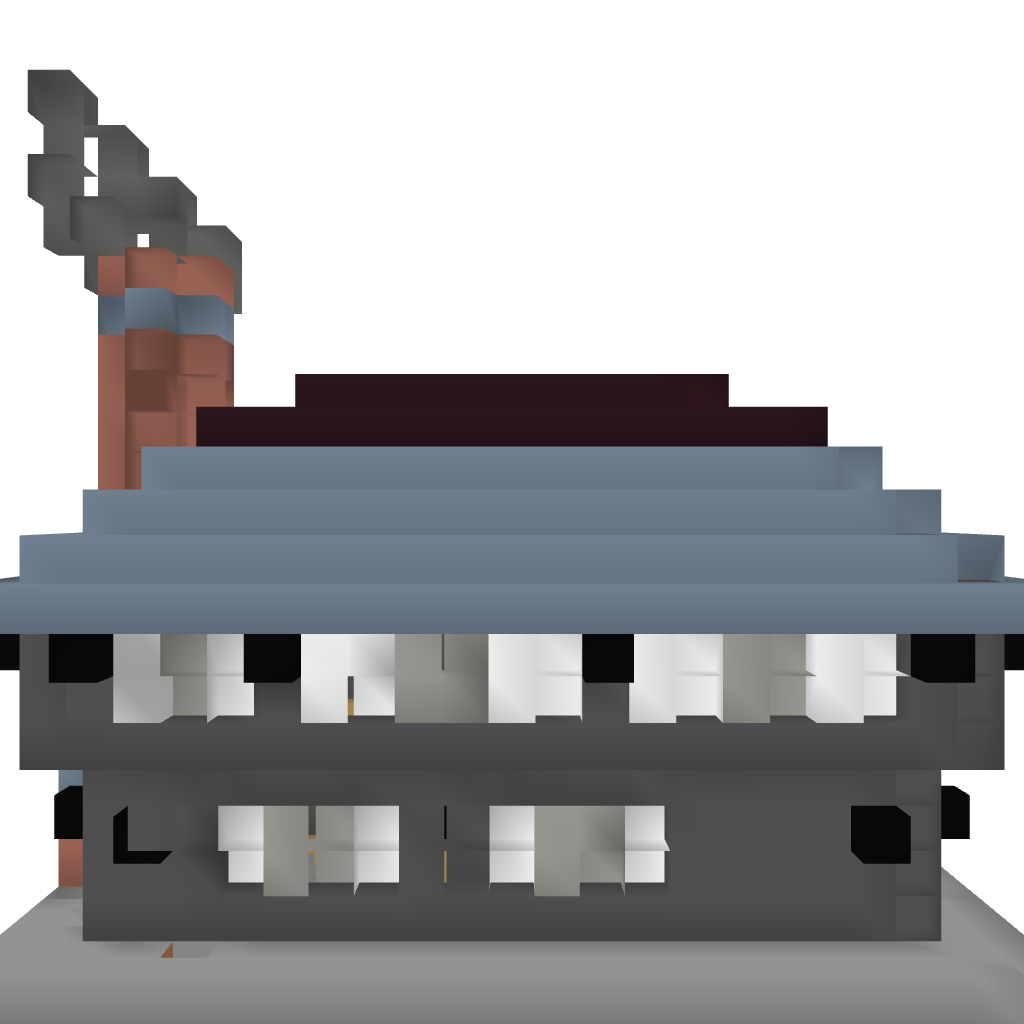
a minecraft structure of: A medium Inn